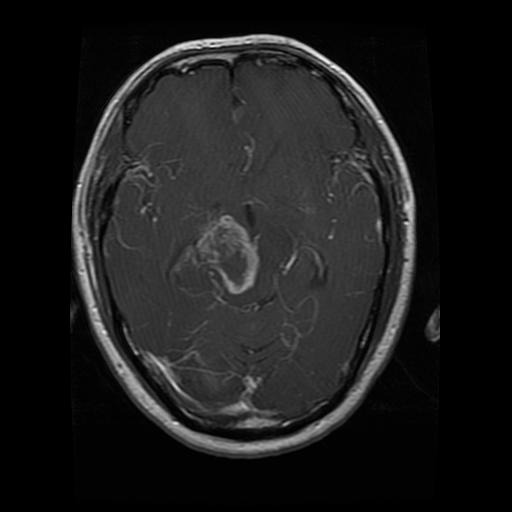
Label: glioma